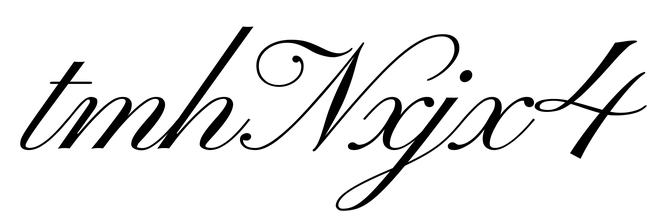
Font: PinyonScript-Regular